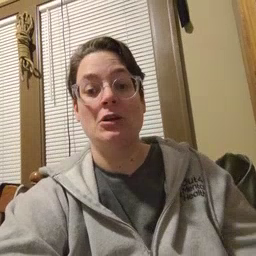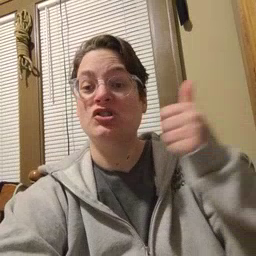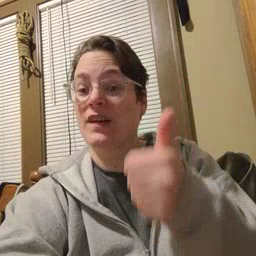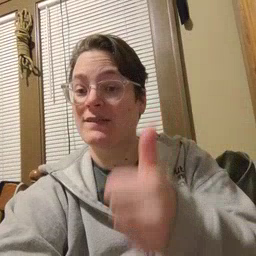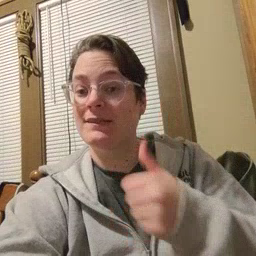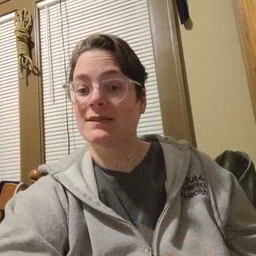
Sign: yourself